Field crop: maize
Growth stage: 2
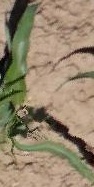
Species: maize